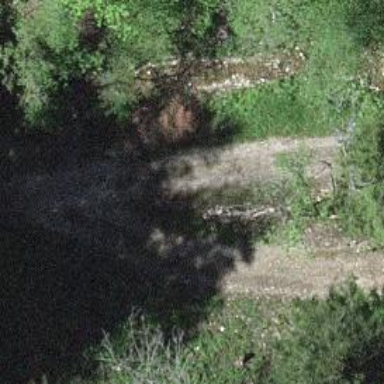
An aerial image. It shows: Unpaved track road with grade 5 surface.